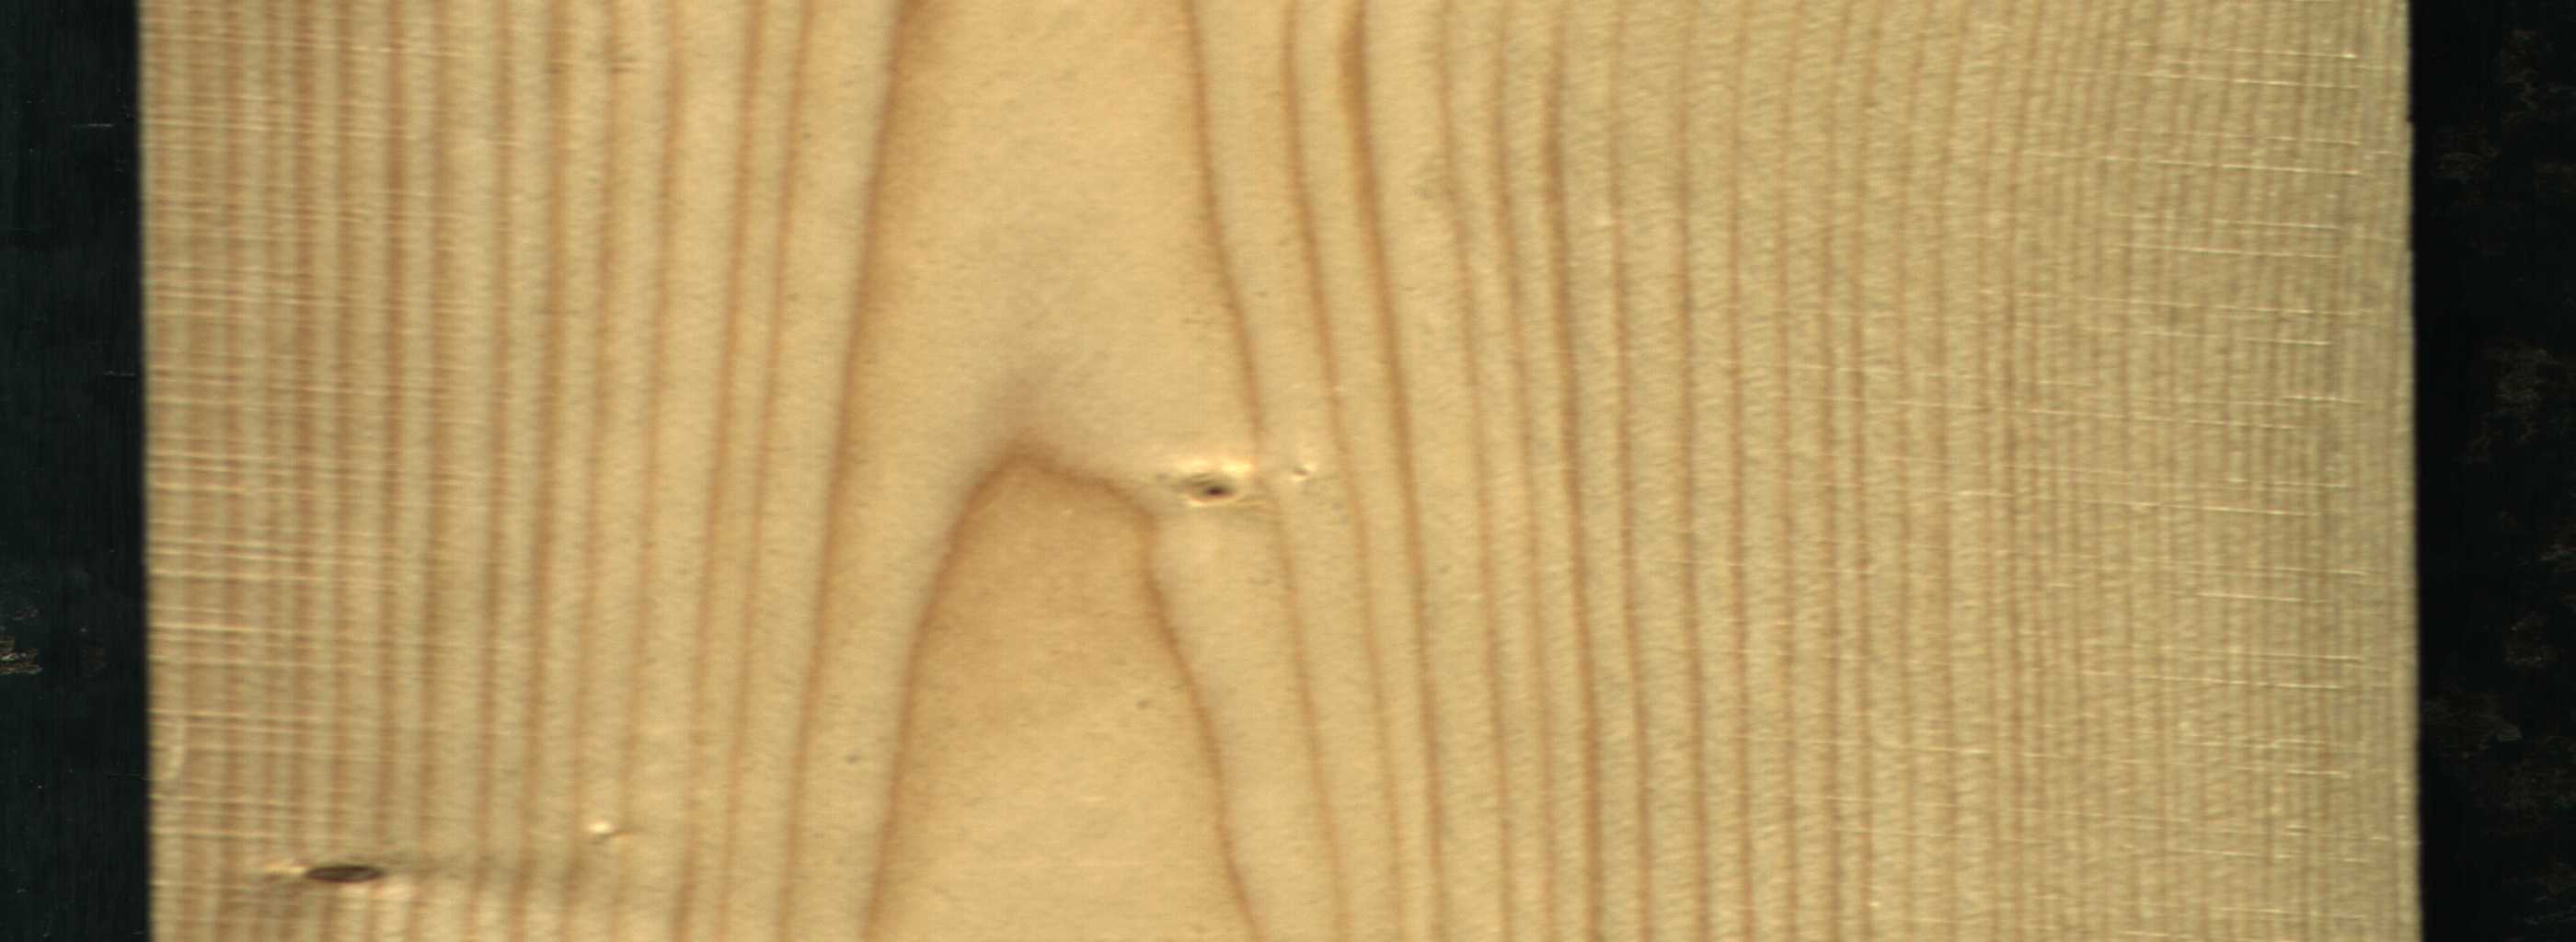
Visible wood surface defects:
Live_Knot
Live_Knot